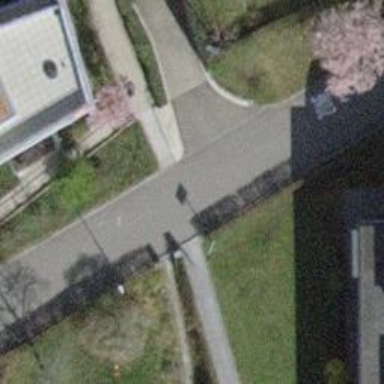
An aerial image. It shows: Kerb with raised edge.